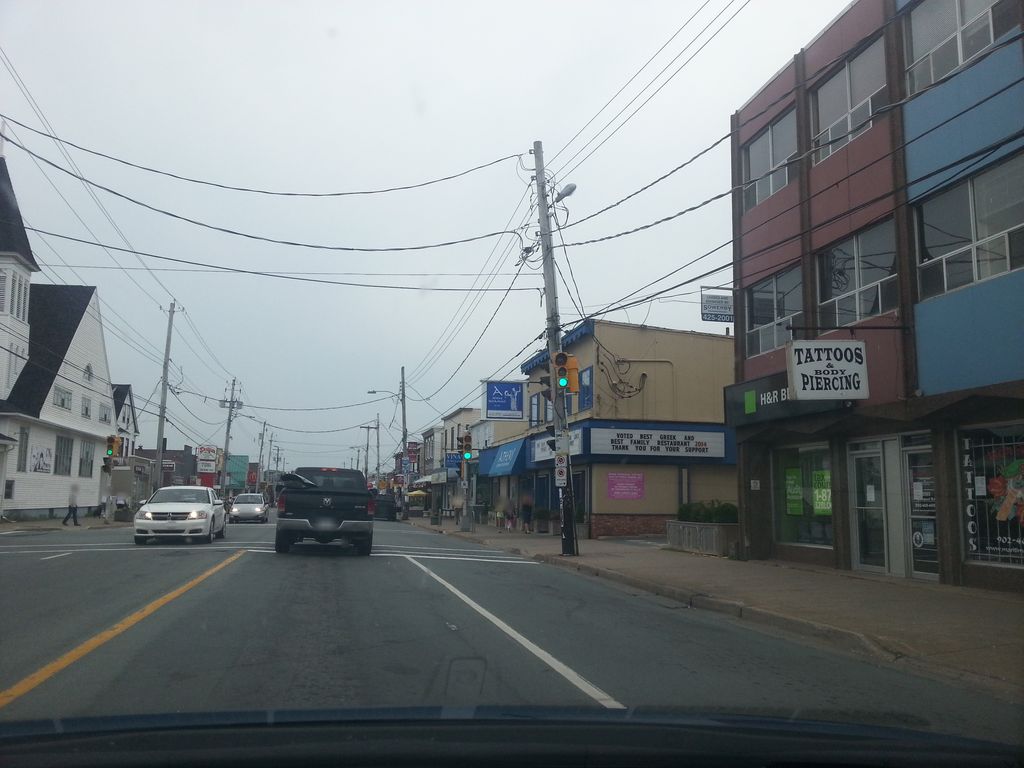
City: halifax